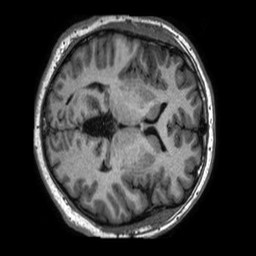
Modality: T1w
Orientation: axial
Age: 54
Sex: male
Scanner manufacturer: philips
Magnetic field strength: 1.5 T
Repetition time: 0.008323 s
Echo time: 0.003834 s